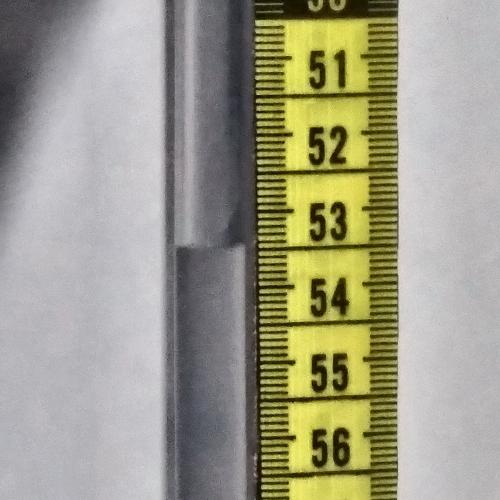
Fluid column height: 53.4 cm